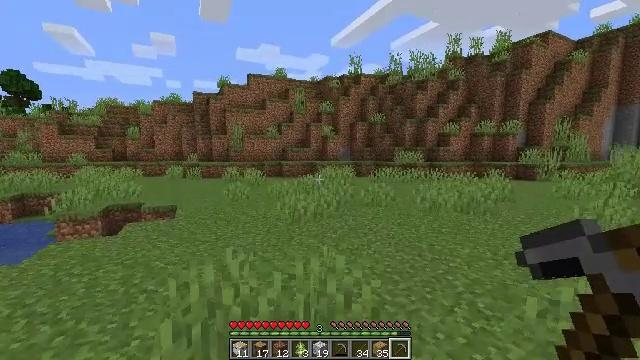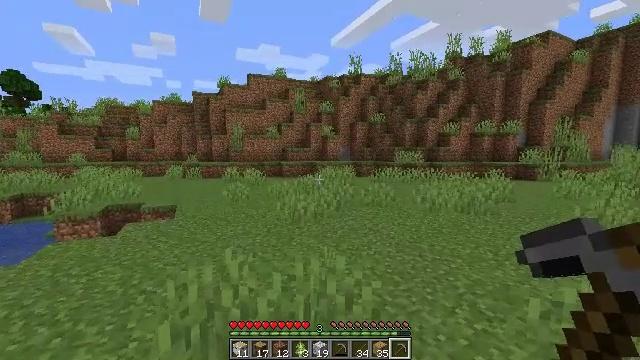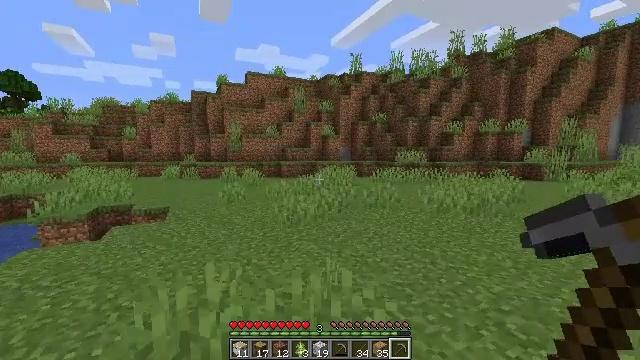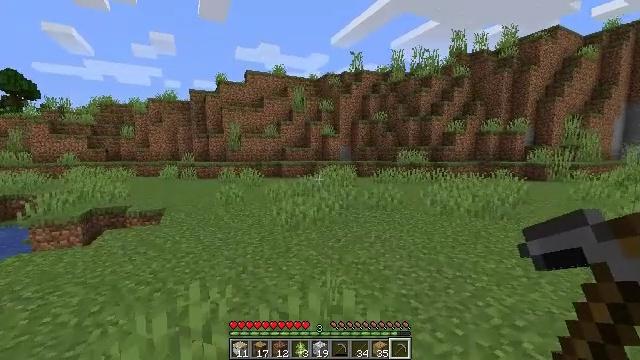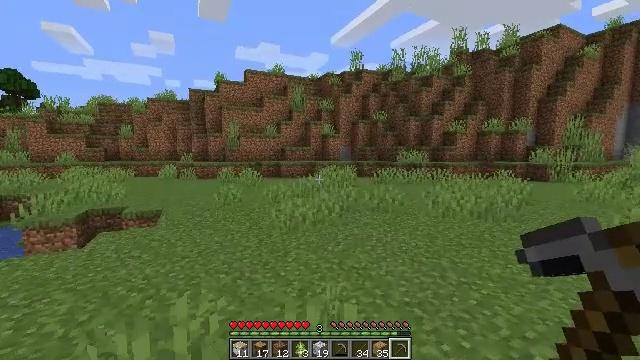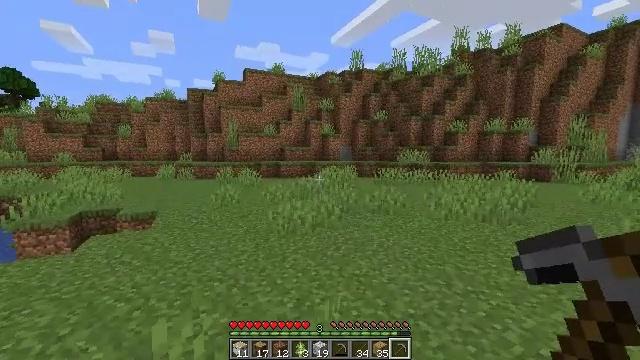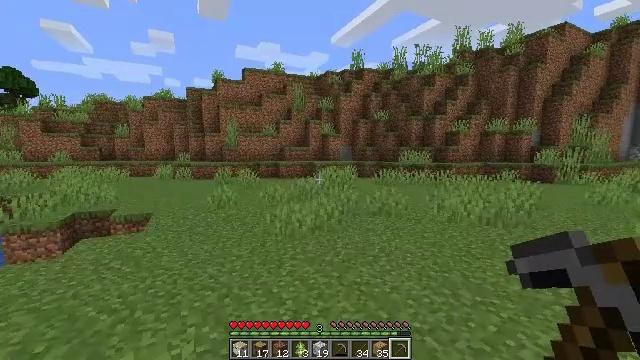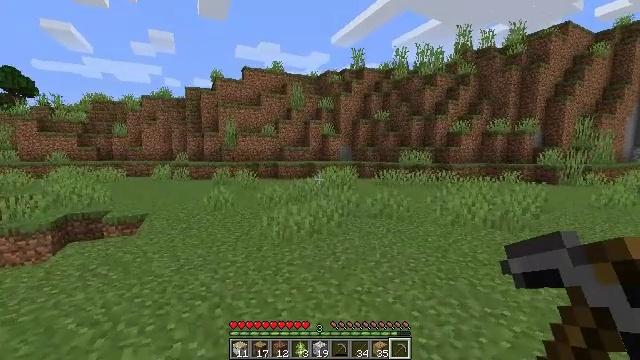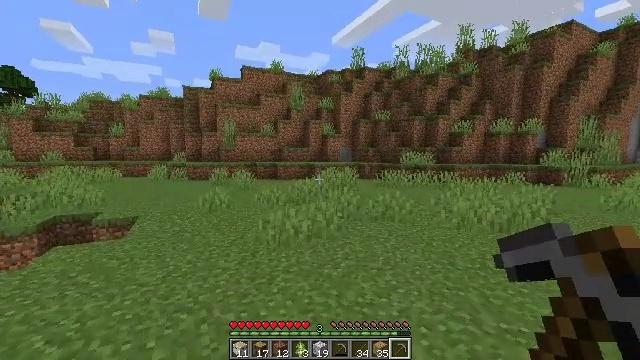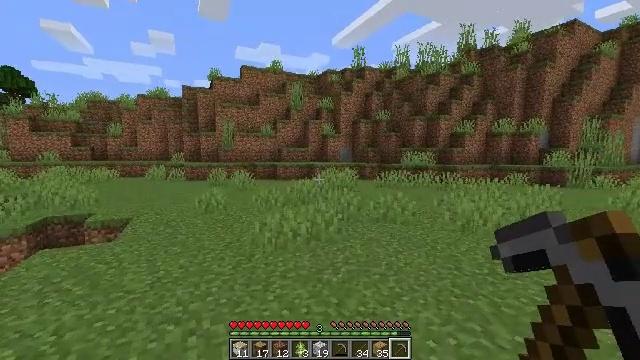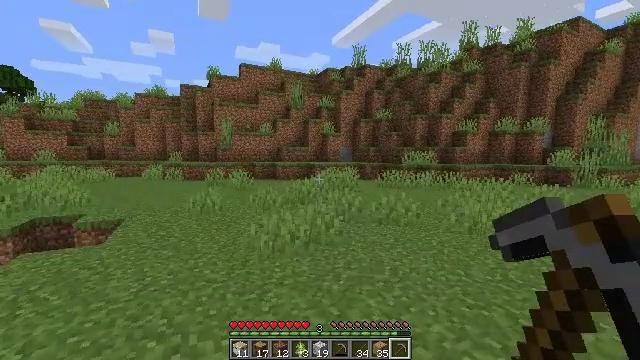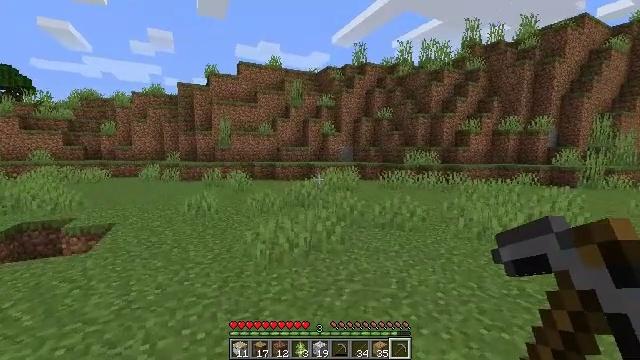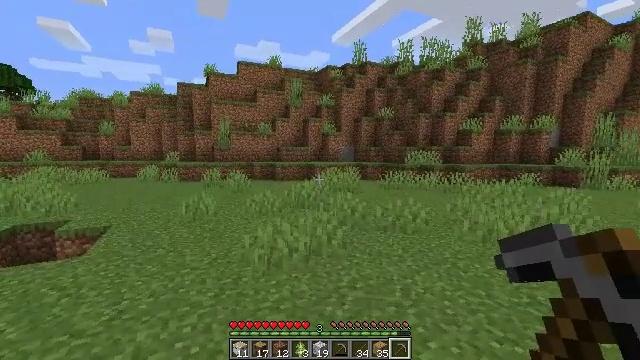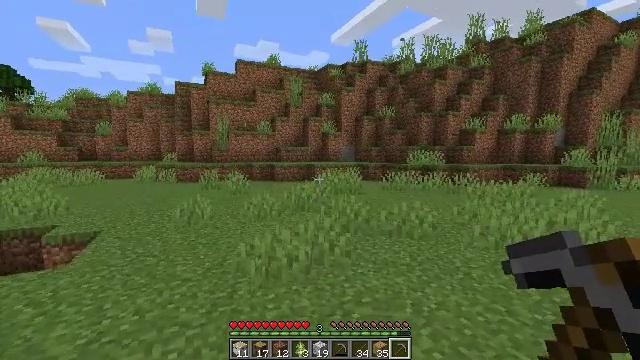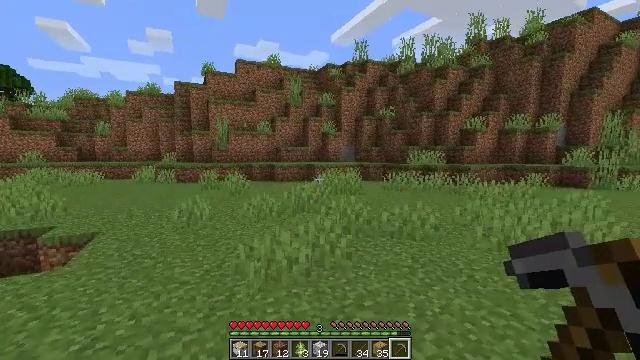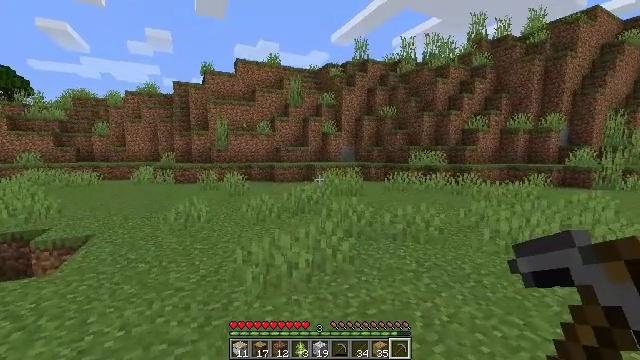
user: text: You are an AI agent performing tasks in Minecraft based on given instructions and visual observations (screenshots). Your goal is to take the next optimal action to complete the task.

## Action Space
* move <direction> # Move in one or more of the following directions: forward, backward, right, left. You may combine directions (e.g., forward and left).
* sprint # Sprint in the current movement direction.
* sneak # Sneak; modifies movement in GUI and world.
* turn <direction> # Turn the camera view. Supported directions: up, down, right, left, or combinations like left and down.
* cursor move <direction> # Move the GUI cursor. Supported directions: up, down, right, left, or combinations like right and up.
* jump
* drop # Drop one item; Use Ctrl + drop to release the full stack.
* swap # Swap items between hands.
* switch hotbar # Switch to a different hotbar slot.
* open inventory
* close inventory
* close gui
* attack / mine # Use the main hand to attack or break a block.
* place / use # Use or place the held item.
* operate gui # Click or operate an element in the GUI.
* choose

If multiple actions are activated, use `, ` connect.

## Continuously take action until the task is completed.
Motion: motion action
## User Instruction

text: Gather tall grass by hitting it.
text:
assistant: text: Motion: move forward
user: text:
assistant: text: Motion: move forward
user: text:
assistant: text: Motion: move forward
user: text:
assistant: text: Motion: move forward
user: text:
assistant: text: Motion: move forward
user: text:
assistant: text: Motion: move forward
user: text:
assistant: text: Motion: move forward
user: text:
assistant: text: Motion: move forward
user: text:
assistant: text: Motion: move forward
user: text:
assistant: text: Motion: move forward
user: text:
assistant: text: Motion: move forward
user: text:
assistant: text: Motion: move forward
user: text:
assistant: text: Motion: move forward
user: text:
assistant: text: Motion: move forward
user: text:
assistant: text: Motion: move forward
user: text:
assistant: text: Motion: move forward
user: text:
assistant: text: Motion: move forward, turn left
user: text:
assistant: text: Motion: move forward, turn left and down
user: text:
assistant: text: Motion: move forward, turn left
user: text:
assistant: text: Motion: move forward, turn left
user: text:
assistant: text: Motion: move forward, turn left
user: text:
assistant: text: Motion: move forward, turn left
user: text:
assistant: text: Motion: move forward
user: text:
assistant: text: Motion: move forward
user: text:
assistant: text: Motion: move forward
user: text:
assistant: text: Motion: move forward
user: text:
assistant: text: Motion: move forward
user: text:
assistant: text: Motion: move forward
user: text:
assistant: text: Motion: move forward
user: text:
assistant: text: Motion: move forward